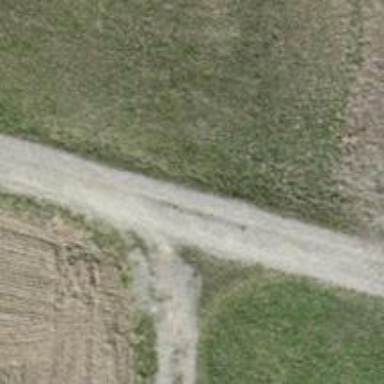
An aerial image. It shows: Pebblestone track with grade2 tracktype.